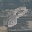
Label: 8